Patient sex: F
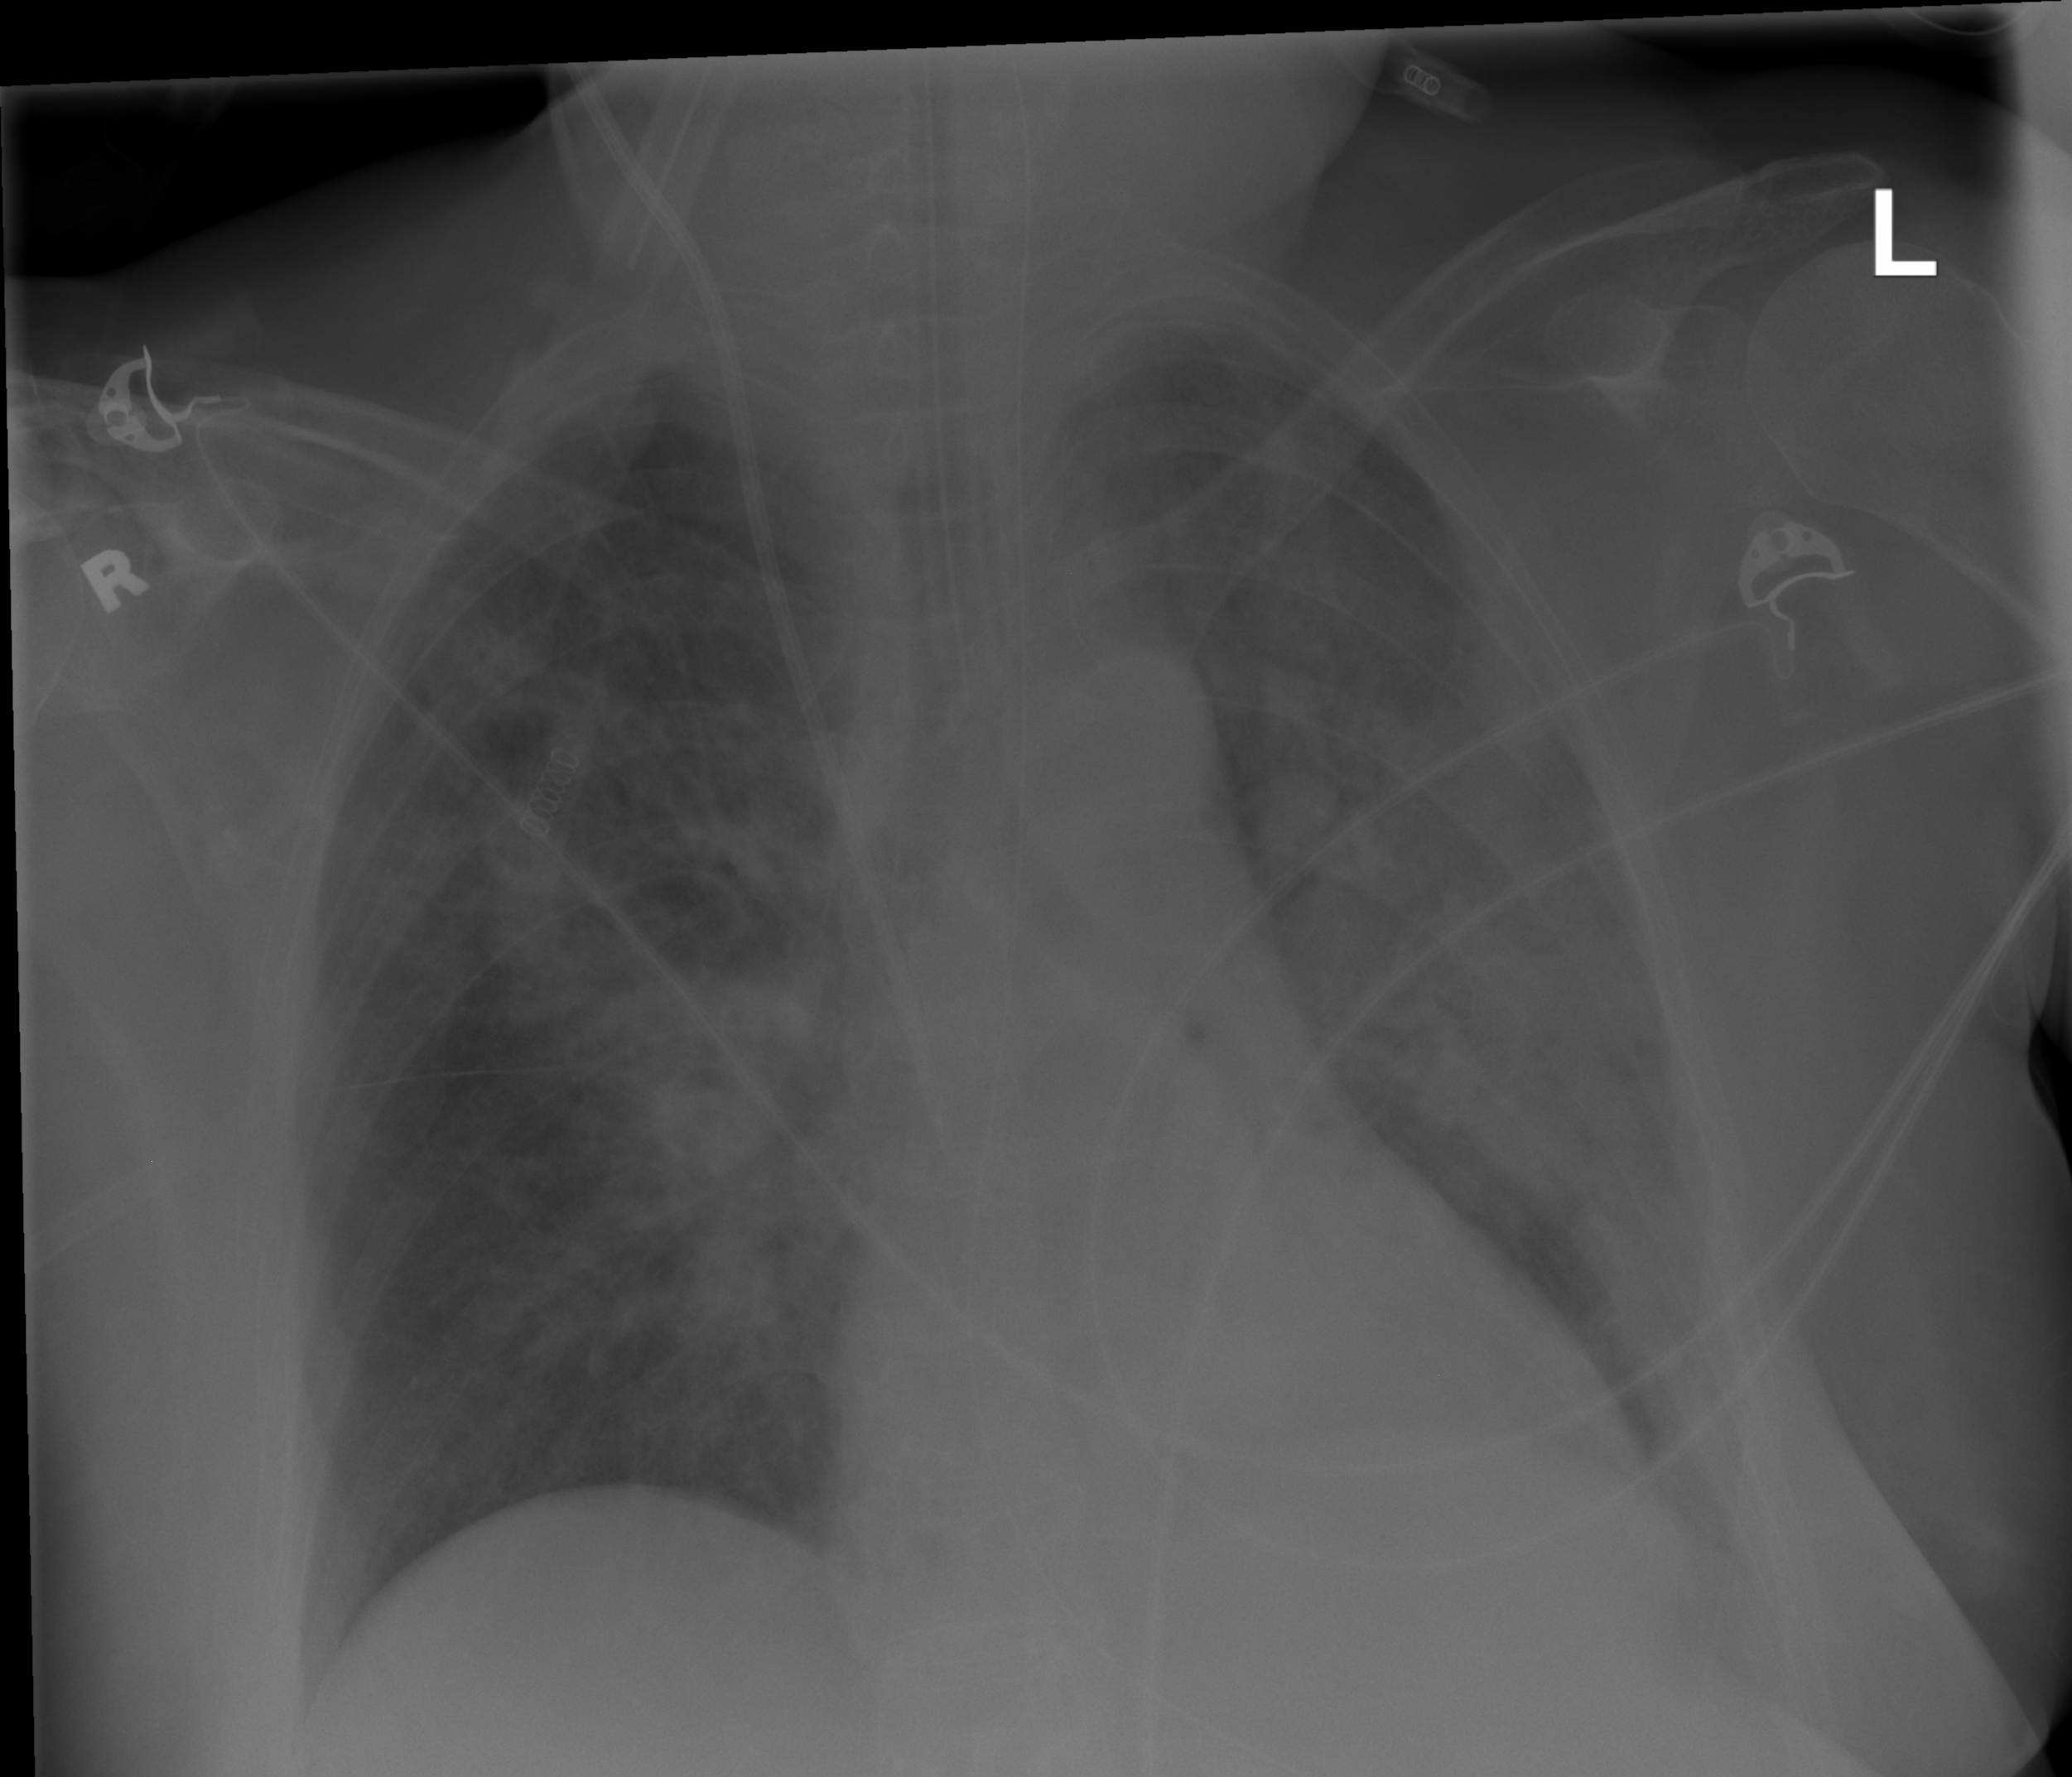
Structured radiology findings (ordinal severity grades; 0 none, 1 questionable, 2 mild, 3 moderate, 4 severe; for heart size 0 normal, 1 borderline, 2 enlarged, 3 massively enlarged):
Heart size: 0
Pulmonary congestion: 2
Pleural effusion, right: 0
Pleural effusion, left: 0
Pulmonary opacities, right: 3
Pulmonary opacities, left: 4
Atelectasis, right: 0
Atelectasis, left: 2